Field crop: maize
Growth stage: 2
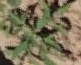
Species: atriplex